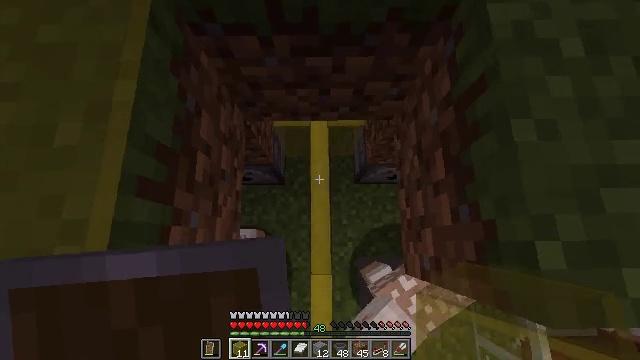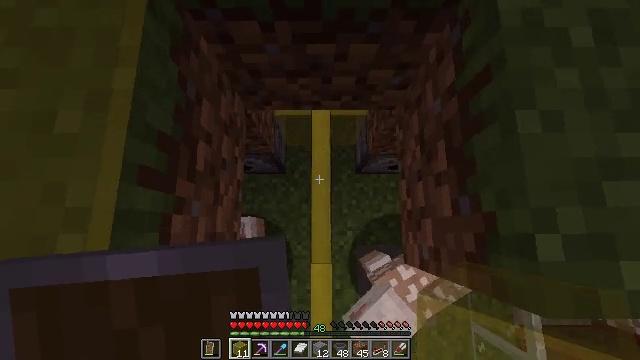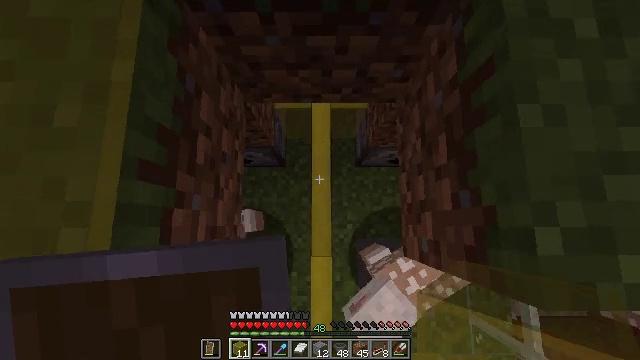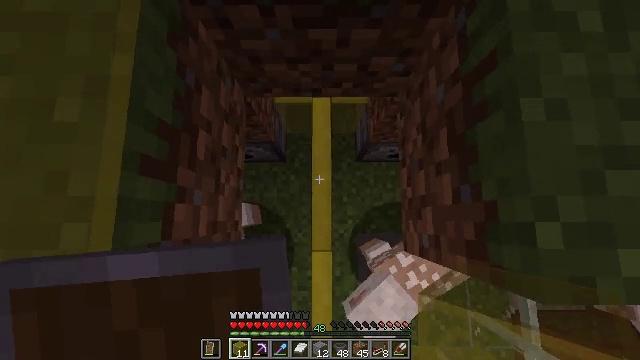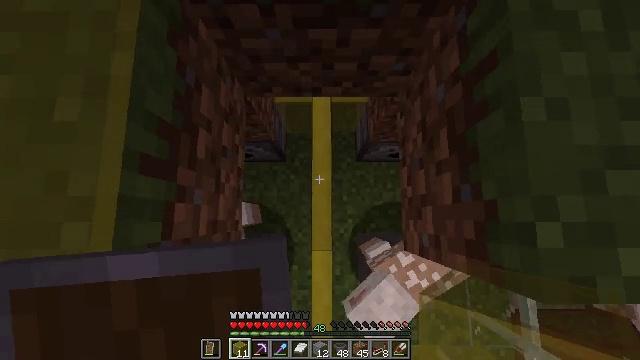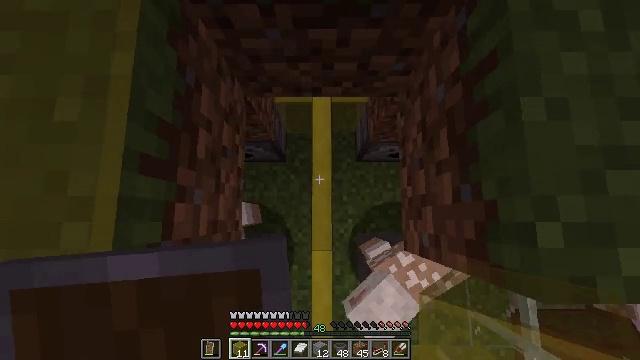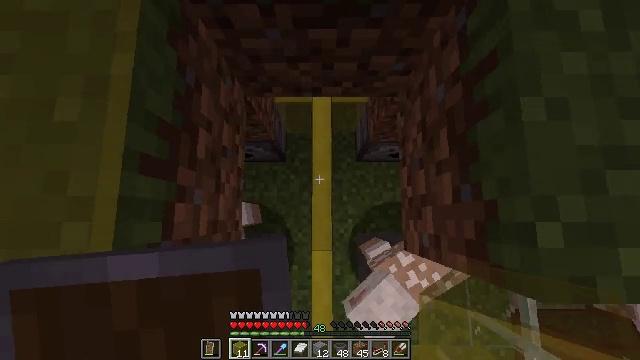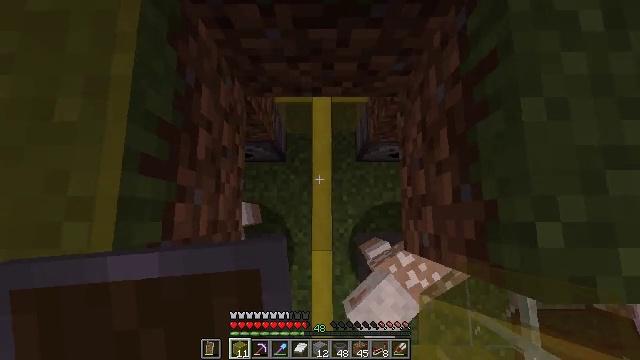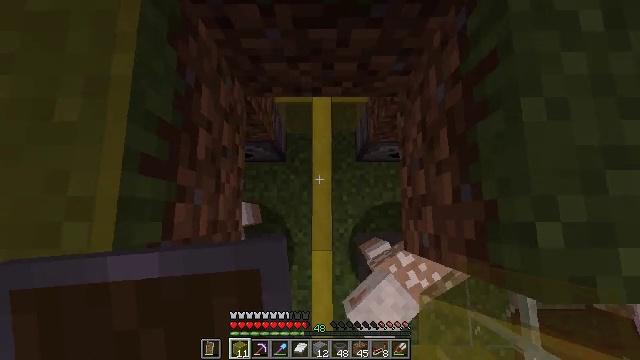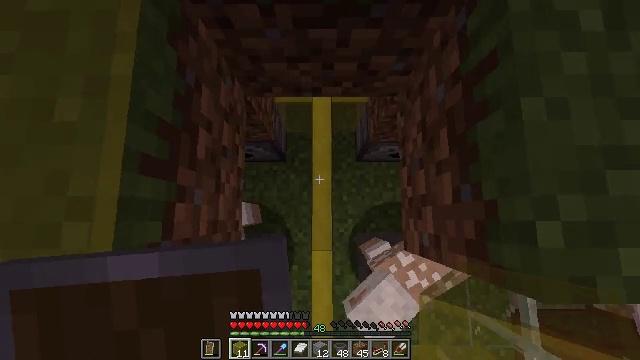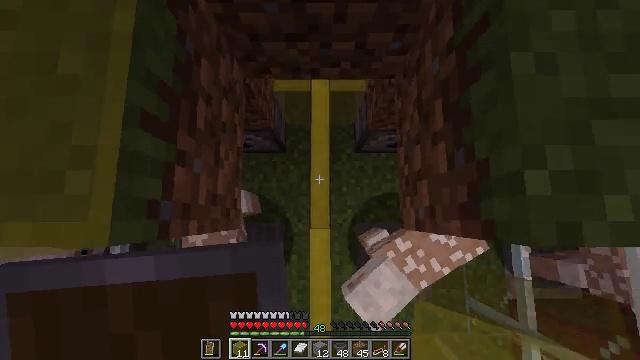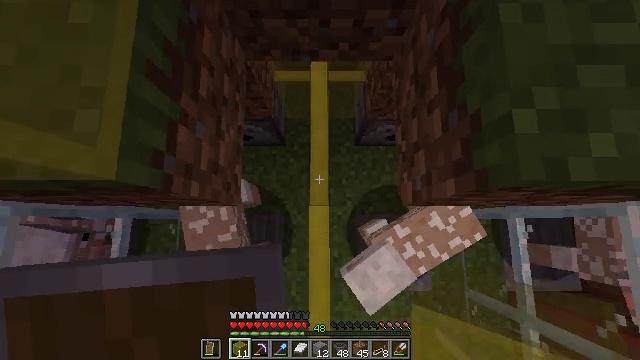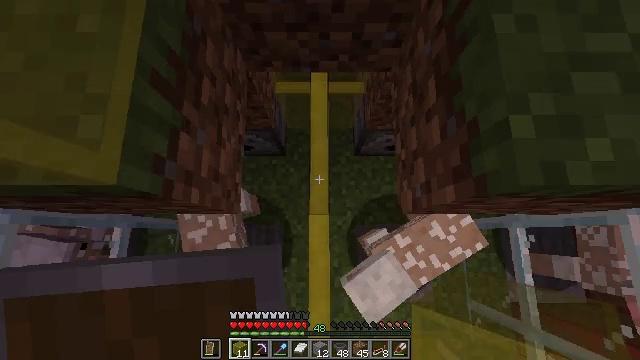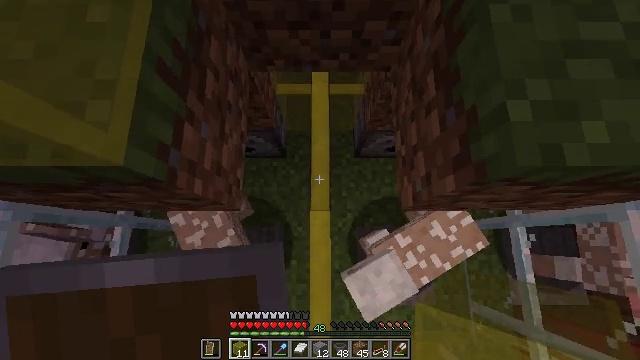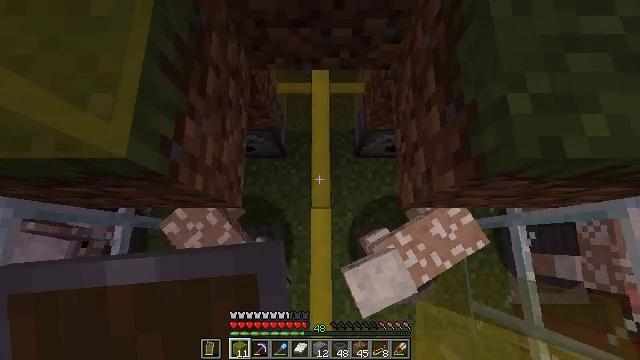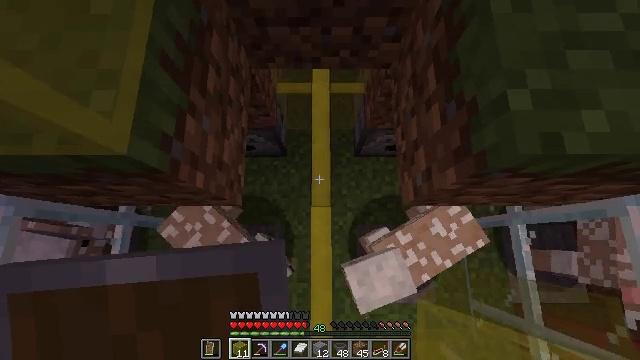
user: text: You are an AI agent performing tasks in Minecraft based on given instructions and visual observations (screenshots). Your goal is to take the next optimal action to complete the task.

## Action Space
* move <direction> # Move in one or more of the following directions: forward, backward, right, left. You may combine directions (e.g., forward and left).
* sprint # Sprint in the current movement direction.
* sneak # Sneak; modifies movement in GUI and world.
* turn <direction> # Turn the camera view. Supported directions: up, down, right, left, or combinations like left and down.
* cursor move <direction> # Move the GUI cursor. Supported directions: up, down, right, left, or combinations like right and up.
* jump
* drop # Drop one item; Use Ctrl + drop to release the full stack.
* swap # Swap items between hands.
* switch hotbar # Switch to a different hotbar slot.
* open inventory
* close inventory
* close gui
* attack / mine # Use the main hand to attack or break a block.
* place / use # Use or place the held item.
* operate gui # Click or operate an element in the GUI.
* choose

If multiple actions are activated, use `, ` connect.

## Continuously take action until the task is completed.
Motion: motion action
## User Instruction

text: Collect the yellow stained glass pane.
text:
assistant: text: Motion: turn down
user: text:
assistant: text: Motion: turn down
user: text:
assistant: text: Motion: turn down
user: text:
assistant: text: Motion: no_op
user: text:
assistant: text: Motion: no_op
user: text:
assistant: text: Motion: no_op
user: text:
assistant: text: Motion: no_op
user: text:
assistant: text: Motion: no_op
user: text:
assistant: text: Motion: move back
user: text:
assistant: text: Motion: move back
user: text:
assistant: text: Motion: turn up
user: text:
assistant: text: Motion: turn up
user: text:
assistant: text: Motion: turn up
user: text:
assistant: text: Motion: no_op
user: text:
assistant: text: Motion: no_op
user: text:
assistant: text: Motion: no_op
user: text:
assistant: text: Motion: no_op
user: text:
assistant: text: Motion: no_op
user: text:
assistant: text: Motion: no_op
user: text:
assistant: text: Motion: no_op
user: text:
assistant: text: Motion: turn up
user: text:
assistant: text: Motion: turn up
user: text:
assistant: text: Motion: no_op
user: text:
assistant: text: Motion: no_op
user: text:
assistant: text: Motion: no_op
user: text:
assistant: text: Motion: attack / mine
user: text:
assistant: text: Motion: attack / mine
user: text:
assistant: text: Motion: attack / mine
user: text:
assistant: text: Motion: attack / mine
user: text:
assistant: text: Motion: attack / mine